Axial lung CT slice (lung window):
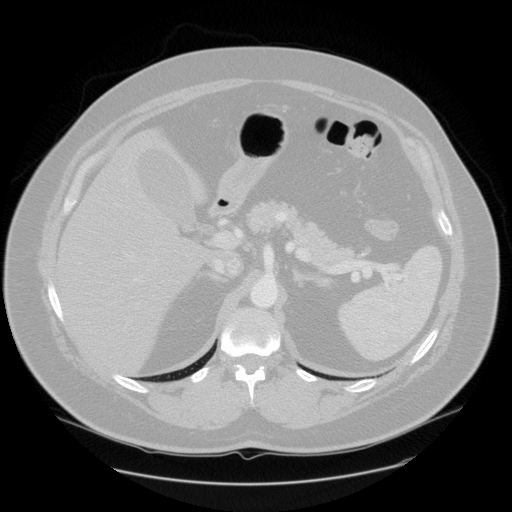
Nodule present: no